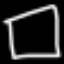
Label: square